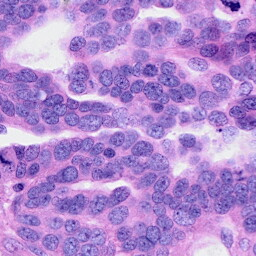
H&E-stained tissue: Ovarian